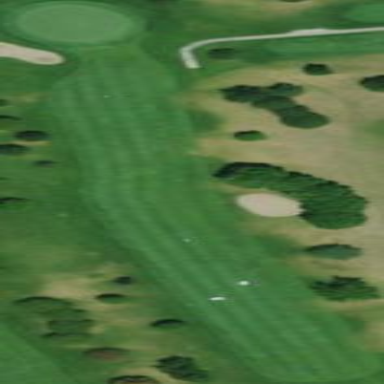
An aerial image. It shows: Golf fairway surrounded by grass.